Question: I am trying to pass an array to our API from AngularJS. However when sent, the parameters are repeated instead of sent as an array. Here is my code:
'''
angular.module('sigApp.services', ['ngResource']).
// Fetch cases from server
service('caseFetcher', ['$resource', function($resource) {
this.getCases = function(params) {
console.log('params: ',params);
return $resource('/v1/cases/', params);
};
}]);
'''
Here is the URL (abbreviated) that is generated: /v1/cases?status=OPEN&status=HELD
Here is the URL I want: /v1/cases?status%5B0%5D=OPEN&status%5B1%5D=HELD (aka ?status<URL>
Here is the screenshot for the object that is logged in the code above:

I have tried the latest version of angularjs (1.2rc1) and also tried the Restangular plugin. No matter what I try I get the params passed multiple times, rather than in array format. Our API can't work with multiple values with the same key.
Any ideas?
Several people have marked this as duplicate when the other question (<URL> and I want to pass only one of the parameters an array as, which that answer does not seem to help me to. So can someone please help with this?
I answered my own question below but as commented I am giving more information for any who come across this problem. We are using the Play Framework 2.1 for our backend. I was not able to generate the numbered array I originally posted above but was able to get it to work just an a non-indexed array so this is the URL that was generated that eventually worked:
/v1/cases?status%5B%5D=OPEN&status%5B%5D=HELD (aka ?status[]=OPEN&status[]=HELD )
Hope this helps someone else
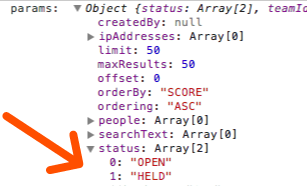
Answer: I solved my own issue by changing how the params were set that were passed to $resource. Instead of:
'''
$scope.params.status = ['OPEN','HELD'];
'''
I used:
'''
$scope.params["status[]"] = ['OPEN','HELD'];
'''
This allowed me to retrieve the values on the server as desired.